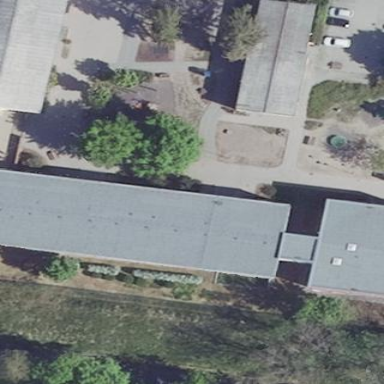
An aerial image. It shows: School.